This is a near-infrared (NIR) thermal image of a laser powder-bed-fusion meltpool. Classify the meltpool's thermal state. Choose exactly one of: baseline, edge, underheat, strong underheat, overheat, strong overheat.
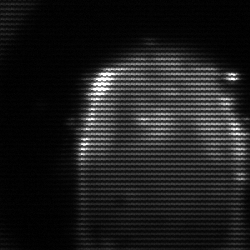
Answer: baseline